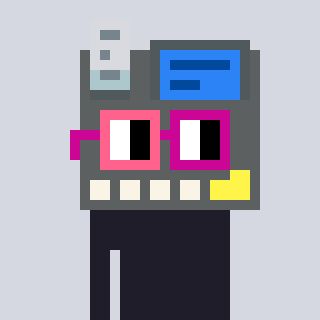
a pixel art character with square pink and red glasses, a cash register-shaped head and a computerblue-colored body on a cool background